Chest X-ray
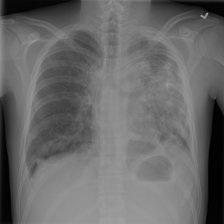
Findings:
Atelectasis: negative
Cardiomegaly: negative
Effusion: negative
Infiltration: negative
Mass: negative
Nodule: negative
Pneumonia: negative
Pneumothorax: negative
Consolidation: negative
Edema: negative
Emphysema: negative
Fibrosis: negative
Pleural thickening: negative
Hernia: negative